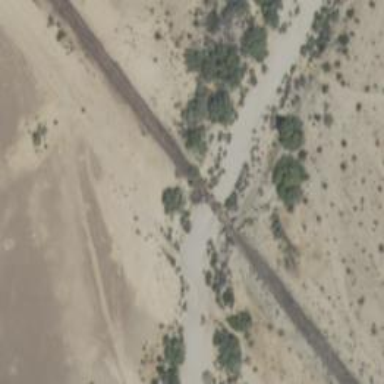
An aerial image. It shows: Abandoned railroad bridge.